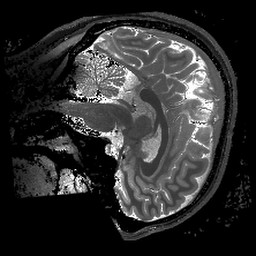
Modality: T1map
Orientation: sagittal